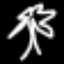
Label: palm tree